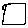
Label: square